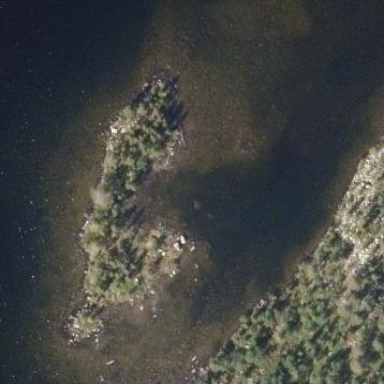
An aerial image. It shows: Islet.